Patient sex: F
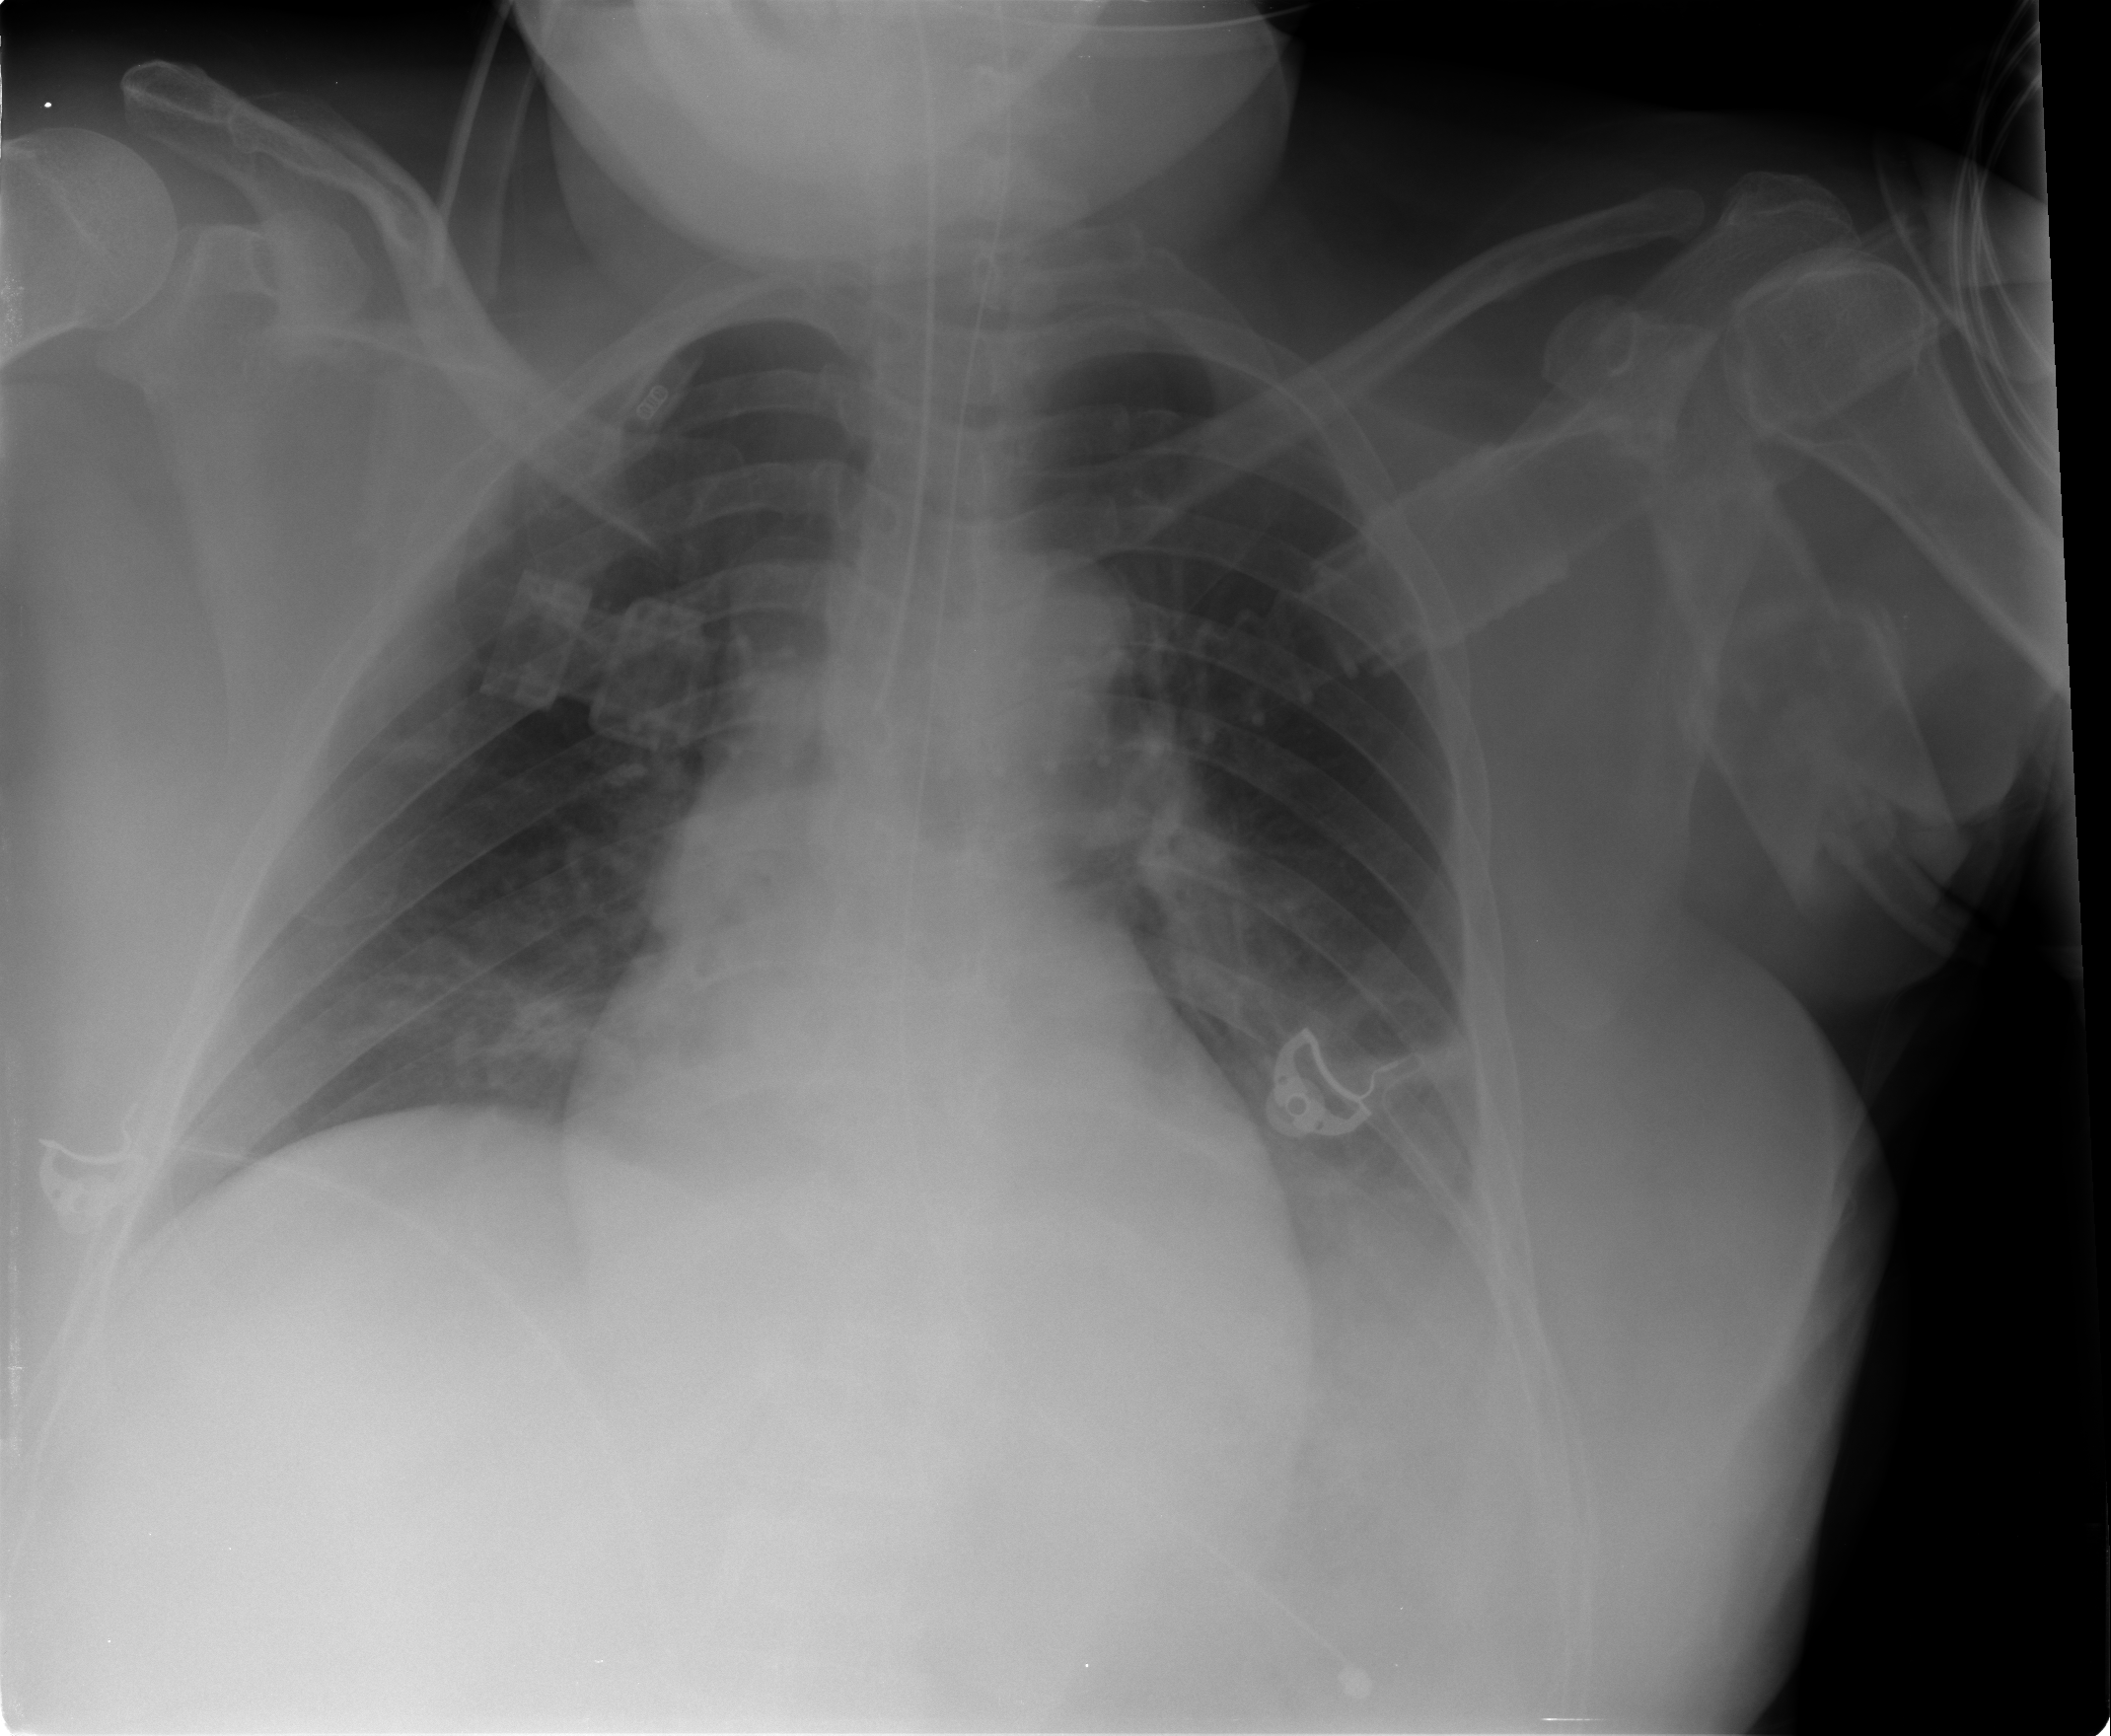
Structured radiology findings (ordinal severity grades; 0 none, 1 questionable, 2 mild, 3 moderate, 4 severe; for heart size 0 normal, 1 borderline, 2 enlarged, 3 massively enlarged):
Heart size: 0
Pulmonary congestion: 0
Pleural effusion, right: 0
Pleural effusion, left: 2
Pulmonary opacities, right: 0
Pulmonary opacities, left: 2
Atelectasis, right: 1
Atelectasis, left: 1